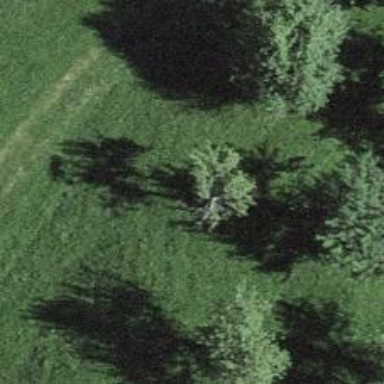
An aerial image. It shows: Single tag "natural: tree."